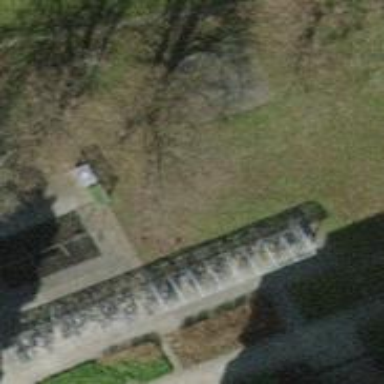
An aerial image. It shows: Bicycle parking area.